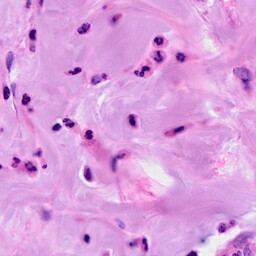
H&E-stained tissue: Breast